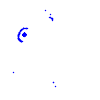
Particle: electron